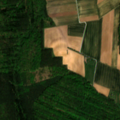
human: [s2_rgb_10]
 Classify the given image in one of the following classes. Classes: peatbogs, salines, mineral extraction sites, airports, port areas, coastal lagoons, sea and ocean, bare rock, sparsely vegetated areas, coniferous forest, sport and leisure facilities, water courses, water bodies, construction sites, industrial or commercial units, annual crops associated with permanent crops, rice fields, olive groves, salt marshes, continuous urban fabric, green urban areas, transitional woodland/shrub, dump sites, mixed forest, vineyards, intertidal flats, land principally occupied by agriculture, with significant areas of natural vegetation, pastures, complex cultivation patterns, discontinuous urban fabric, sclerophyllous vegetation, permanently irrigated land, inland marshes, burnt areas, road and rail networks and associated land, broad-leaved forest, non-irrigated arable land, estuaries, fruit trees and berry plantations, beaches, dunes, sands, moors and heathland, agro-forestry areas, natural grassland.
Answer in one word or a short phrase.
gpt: non-irrigated arable land, broad-leaved forest, mixed forest